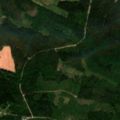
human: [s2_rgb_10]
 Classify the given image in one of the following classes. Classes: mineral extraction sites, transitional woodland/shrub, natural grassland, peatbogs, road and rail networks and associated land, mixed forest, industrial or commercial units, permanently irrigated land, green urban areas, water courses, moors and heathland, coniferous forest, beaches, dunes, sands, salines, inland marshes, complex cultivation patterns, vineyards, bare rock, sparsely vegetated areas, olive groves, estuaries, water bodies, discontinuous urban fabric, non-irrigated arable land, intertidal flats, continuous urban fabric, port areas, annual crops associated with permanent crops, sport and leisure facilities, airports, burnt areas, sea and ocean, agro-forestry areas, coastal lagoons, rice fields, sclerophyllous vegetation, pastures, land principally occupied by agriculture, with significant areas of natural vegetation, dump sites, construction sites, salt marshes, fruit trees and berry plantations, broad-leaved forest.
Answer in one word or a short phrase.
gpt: coniferous forest, mixed forest